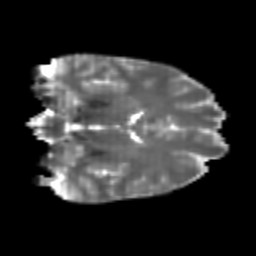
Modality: T2w
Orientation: coronal
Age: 22
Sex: female
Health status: healthy
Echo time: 0.074 s